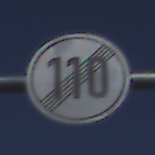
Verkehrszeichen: EndeGeschwindigkeit110
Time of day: MorningAfternoon
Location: Outdoor (Nature)
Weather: Clear
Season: NotSpecified
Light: Natural